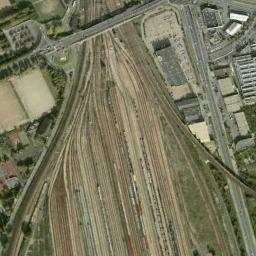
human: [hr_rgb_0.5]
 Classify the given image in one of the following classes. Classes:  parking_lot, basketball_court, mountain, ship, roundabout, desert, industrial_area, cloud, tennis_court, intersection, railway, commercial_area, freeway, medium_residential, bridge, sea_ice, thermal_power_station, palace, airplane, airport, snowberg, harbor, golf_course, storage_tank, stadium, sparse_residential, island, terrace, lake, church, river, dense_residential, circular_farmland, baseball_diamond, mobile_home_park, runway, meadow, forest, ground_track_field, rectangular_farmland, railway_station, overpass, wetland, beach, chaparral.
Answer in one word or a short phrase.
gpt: railway_station